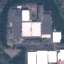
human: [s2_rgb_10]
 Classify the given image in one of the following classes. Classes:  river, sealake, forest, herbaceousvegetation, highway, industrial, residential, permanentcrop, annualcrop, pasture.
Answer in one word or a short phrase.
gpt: Industrial